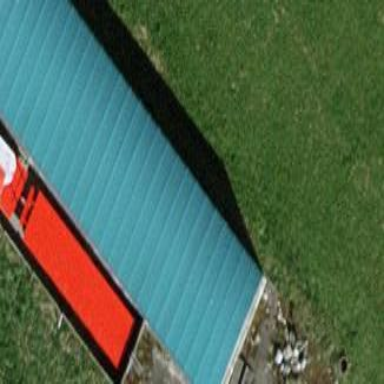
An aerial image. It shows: Greenhouse.